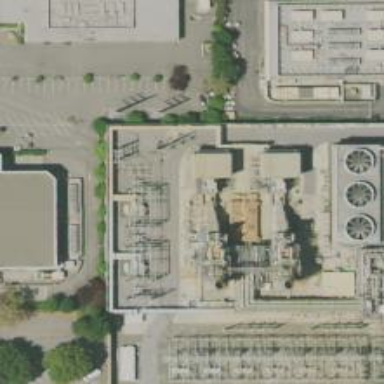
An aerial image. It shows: Gas-powered generator. It is gas turbine type generator.